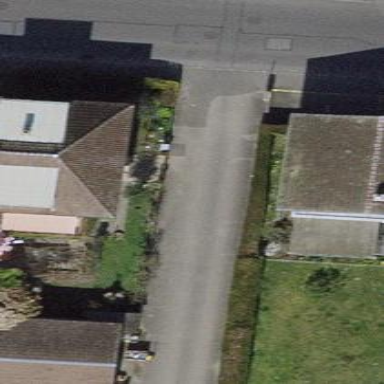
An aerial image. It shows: House with hipped roof.